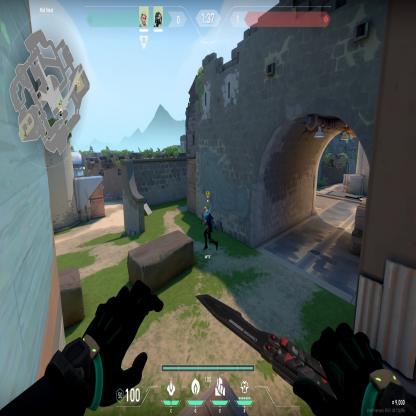
Label: teammate